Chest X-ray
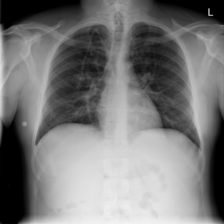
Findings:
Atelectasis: negative
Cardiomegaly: negative
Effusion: negative
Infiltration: negative
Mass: negative
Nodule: negative
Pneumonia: negative
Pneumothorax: negative
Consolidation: negative
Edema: negative
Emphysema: negative
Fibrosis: negative
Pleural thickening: negative
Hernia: negative